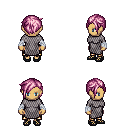
a pixel art fantasy rpg character, female body template, human, tanned skin, chain mail, gold greaves, pink pixie cut hairstyle, white cloth bandages, ghillies, four views (front, back, left, right), 2x2 character sprite sheet, small pixel art, hard edges, no anti-aliasing